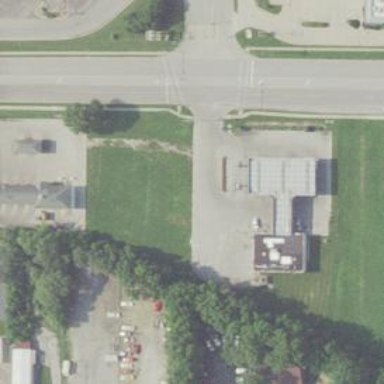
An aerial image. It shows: Fuel station.